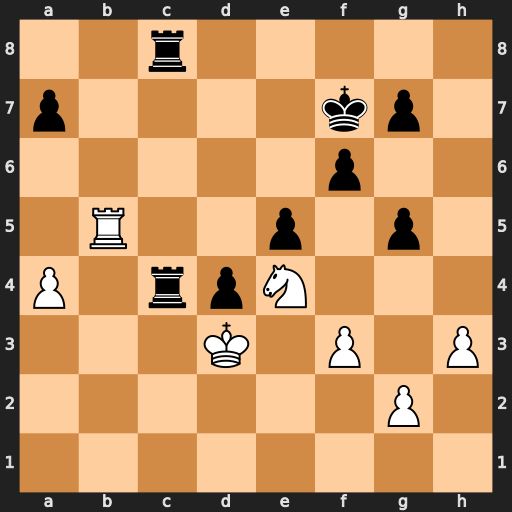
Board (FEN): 2r5/p4kp1/5p2/1R2p1p1/P1rpN3/3K1P1P/6P1/8
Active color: w
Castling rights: -
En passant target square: -
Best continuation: Nd6+ Kg6 Nxc4